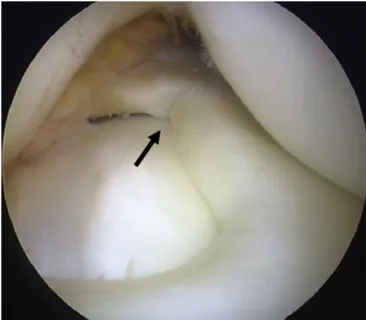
Arthroscopic findings. . Complete discoid lateral meniscus with radial tear.
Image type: endoscopy (arthroscopy)